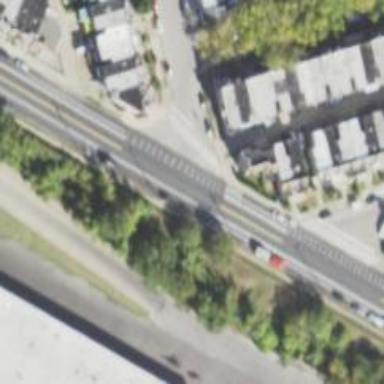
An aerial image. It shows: Alley classified as service road.